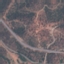
Land use / land cover: Highway